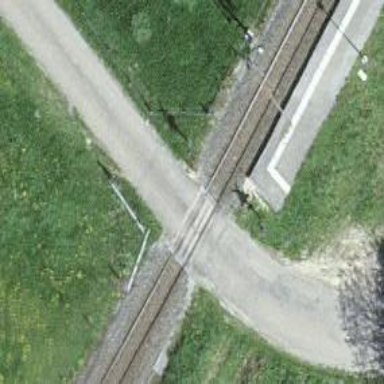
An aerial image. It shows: Level crossing along the railway.